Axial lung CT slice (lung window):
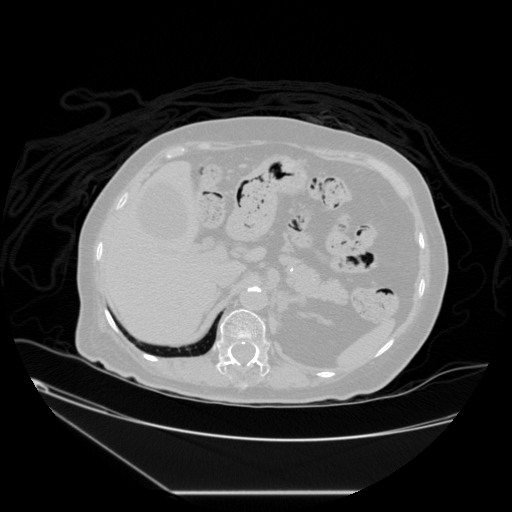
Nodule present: no